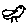
Label: bird